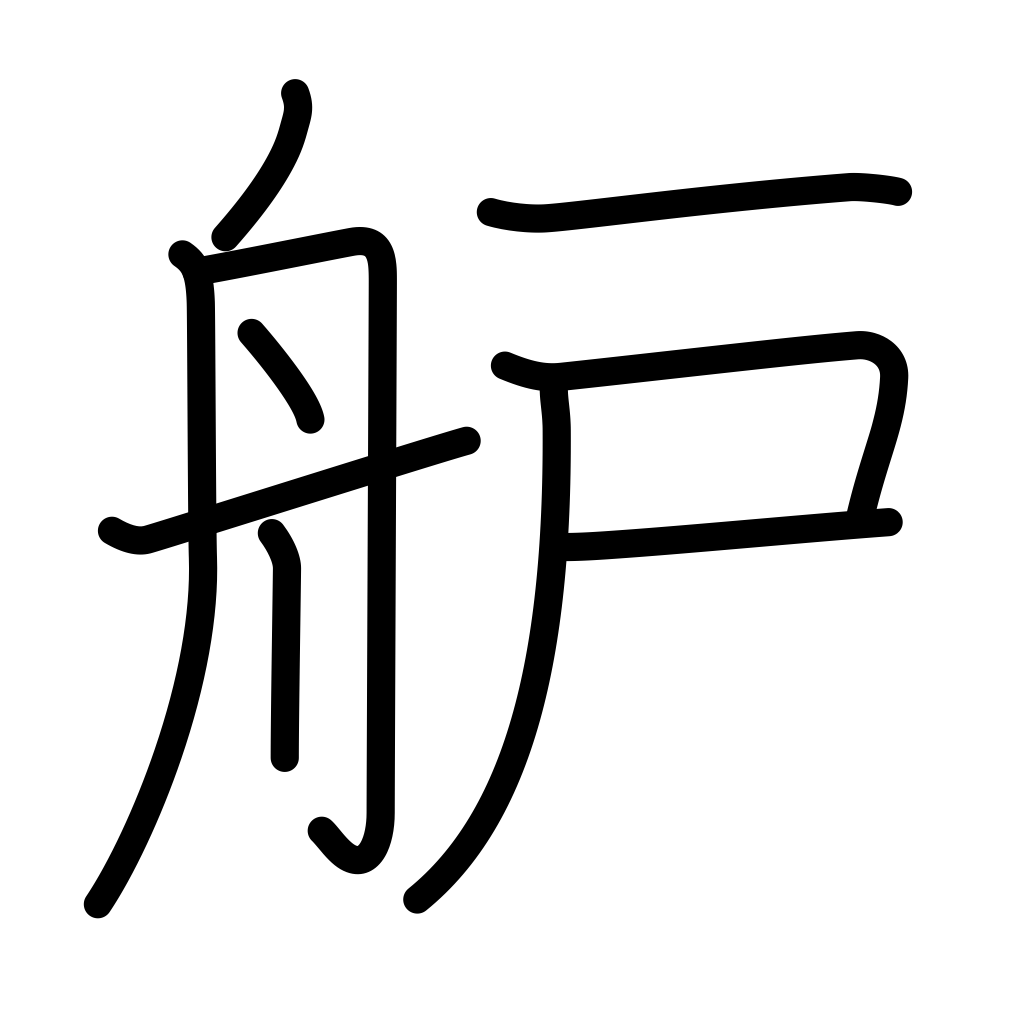
Meaning: bow or prow of boat